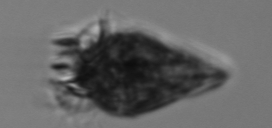
Label: Strombidium_wulffi